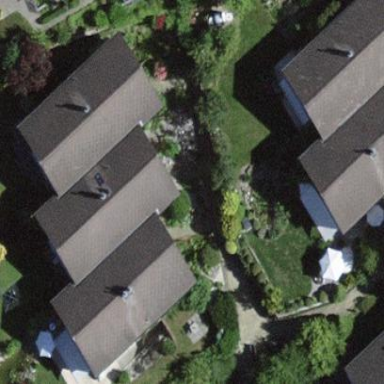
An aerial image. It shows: Simple and straightforward house.